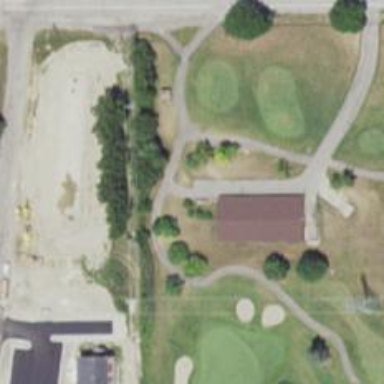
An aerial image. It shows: Path for both roads and golfers.